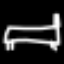
Label: bed